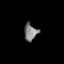
Tissue: lung
Cell type: Epithelial cells
Senescence score: 0.212
Nuclear area (px): 216
Mean DAPI intensity: 127.671